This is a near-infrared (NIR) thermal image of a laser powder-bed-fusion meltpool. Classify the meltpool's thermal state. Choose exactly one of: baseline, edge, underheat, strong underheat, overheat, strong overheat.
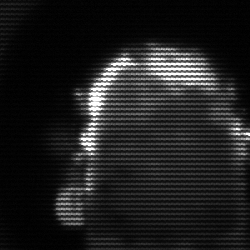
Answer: baseline